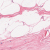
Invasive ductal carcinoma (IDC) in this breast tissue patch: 0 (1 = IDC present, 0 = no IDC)